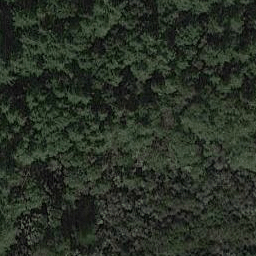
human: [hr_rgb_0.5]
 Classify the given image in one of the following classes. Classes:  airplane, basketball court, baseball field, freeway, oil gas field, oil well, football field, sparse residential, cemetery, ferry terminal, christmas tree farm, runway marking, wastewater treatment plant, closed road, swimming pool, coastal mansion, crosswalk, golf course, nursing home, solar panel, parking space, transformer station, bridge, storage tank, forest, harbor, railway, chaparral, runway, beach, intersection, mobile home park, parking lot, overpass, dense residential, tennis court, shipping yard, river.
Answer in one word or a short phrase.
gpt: forest